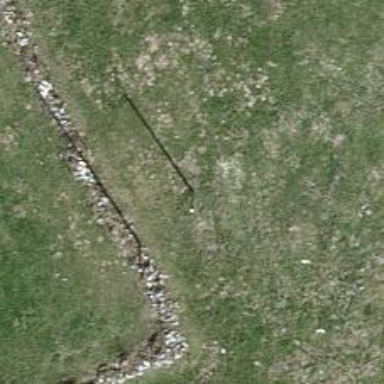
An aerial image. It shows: Power pole.